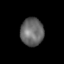
Tissue: lung
Cell type: Epithelial cells
Senescence score: 0.1358
Nuclear area (px): 635
Mean DAPI intensity: 103.6